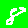
Digit: 8